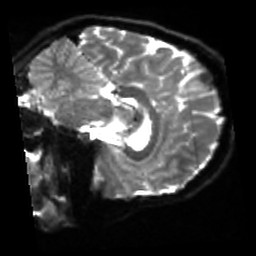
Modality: sbref
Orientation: sagittal
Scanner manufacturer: siemens
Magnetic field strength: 3 T
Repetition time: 4 s
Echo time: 0.0594 s